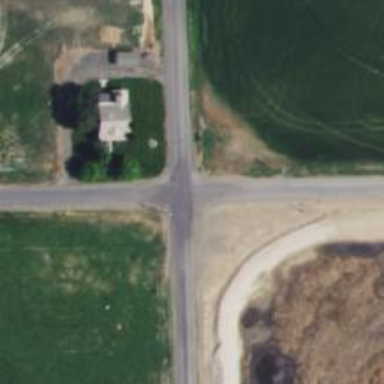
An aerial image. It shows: Road with stop sign.